Question: I'm drawing a pie chart in D3, but having trouble with the text clipping itself:

Here's my draw function:
'''
pie: function(config)
{
var width = config.width || 840,
height = config.height || 520,
radius = Math.min(width, height) / 2;
var color = this._color = d3.scale.ordinal().range(["#98abc5", "#8a89a6", "#7b6888", "#6b486b", "#a05d56", "#d0743c", "#ff8c00"]);
var arc = d3.svg.arc().outerRadius(radius - 10).innerRadius(0);
var pie = d3.layout.pie().sort(null).value(function(d) { return d.value; });
var svg = d3.select("body").append("svg").attr('id', config.id || 'chart').attr("width", width).attr("height", height)
.append("g").attr("transform", "translate(" + width / 2 + "," + height / 2 + ")");
var g = svg.selectAll(".arc").data(pie(config.data)).enter().append("g").attr("class", "arc");
g.append("path").attr("d", arc).style("fill", function(d) { return color(d.data.name); });
g.append("text")
.attr("transform", function(d) { return "translate(" + arc.centroid(d) + ")"; })
.attr("dy", ".35em")
.style("text-anchor", "middle")
.text(function(d) { return d.data.name; });
return $('#'+(config.id || 'chart'));
},
'''
Is there an easy way to prevent such text clipping?
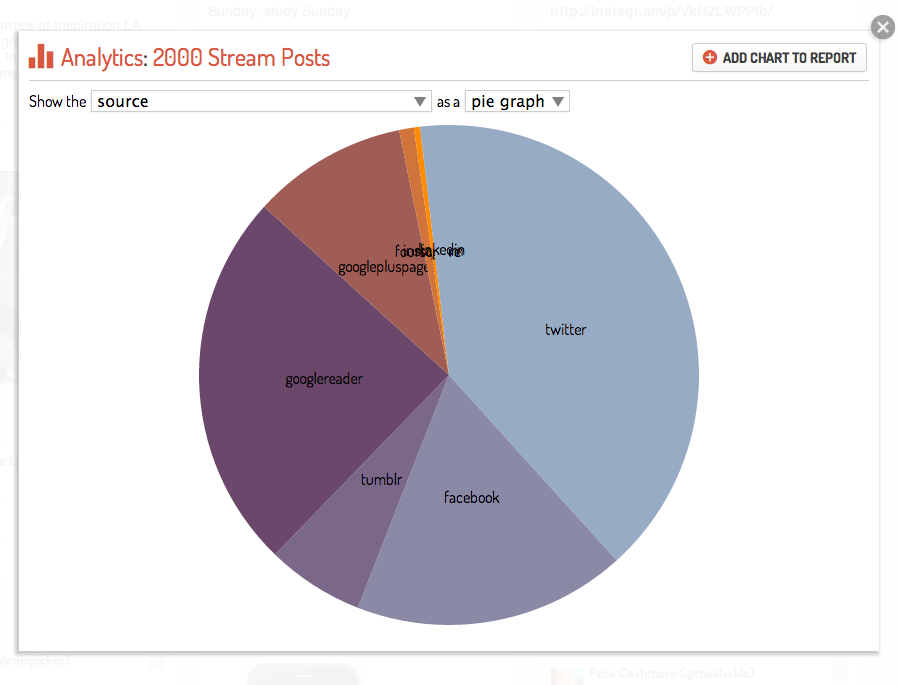
Answer: : See the answer to <URL> for a more comprehensive answer.
---
If by you mean that the '<text>' elements should not be occluded by the ensuing , then this can be achieved by making the '<text>' elements occur after the '.arc' elements in the DOM. One way of doing it is shown here: <URL>
Here, I have created a fresh 'g.arc-labels' element which contains the labels and appears in the DOM after 'g.arcs'.
'''
pie: function (config) {
// ...
var g = svg.selectAll(".arc")
.data(pie(config.data))
.enter()
.append("g")
.attr("class", "arc");
g.append("path")
.attr("d", arc)
.style("fill", function(d) {
return color(d.data.name);
});
// Creating a new g for labels
var gLabel = svg.selectAll('.arc-label')
.data(pie(config.data))
.enter()
.append('g')
.attr('class', 'arc-label');
gLabel.append("text")
.attr("transform", function(d) {
return "translate(" + arc.centroid(d) + ")";
})
.attr("dy", ".35em")
.style("text-anchor", "middle")
.text(function(d) { return d.data.name; });
// ...
}
'''
---
However, this does not help in legibility much. To make the labels more legible, you might want to take a look at the question: <URL>
'''
// Get the angle on the arc and then rotate by -90 degrees
function getAngle(d) {
var ang = (180 / Math.PI * (d.startAngle + d.endAngle) / 2 - 90);
return (ang > 180) ? 180 - ang : ang;
};
// ...
pie: function (config) {
// ...
gLabel.append("text")
.attr("transform", function(d) {
return "translate(" + arc.centroid(d) + ") " +
"rotate(" + getAngle(d) + ")";
})
.attr("dy", ".35em")
.style("text-anchor", "middle")
.text(function(d) { return d.data.name; });
// ...
}
'''